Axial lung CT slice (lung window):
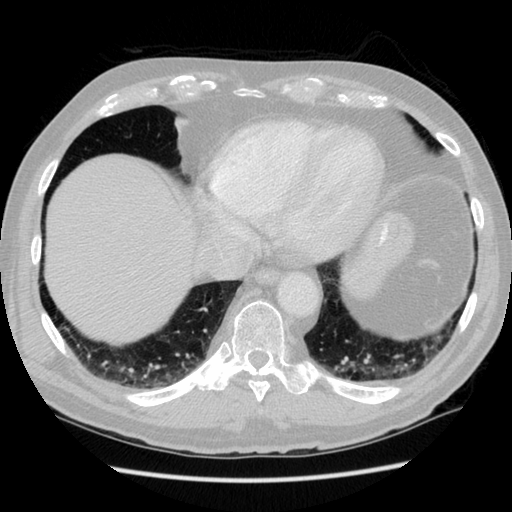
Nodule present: no